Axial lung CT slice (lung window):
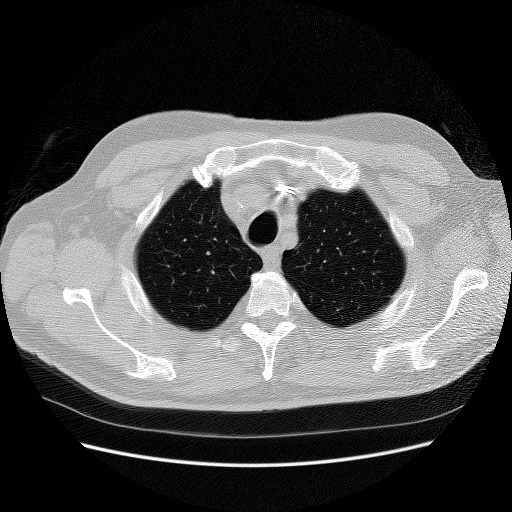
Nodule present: no